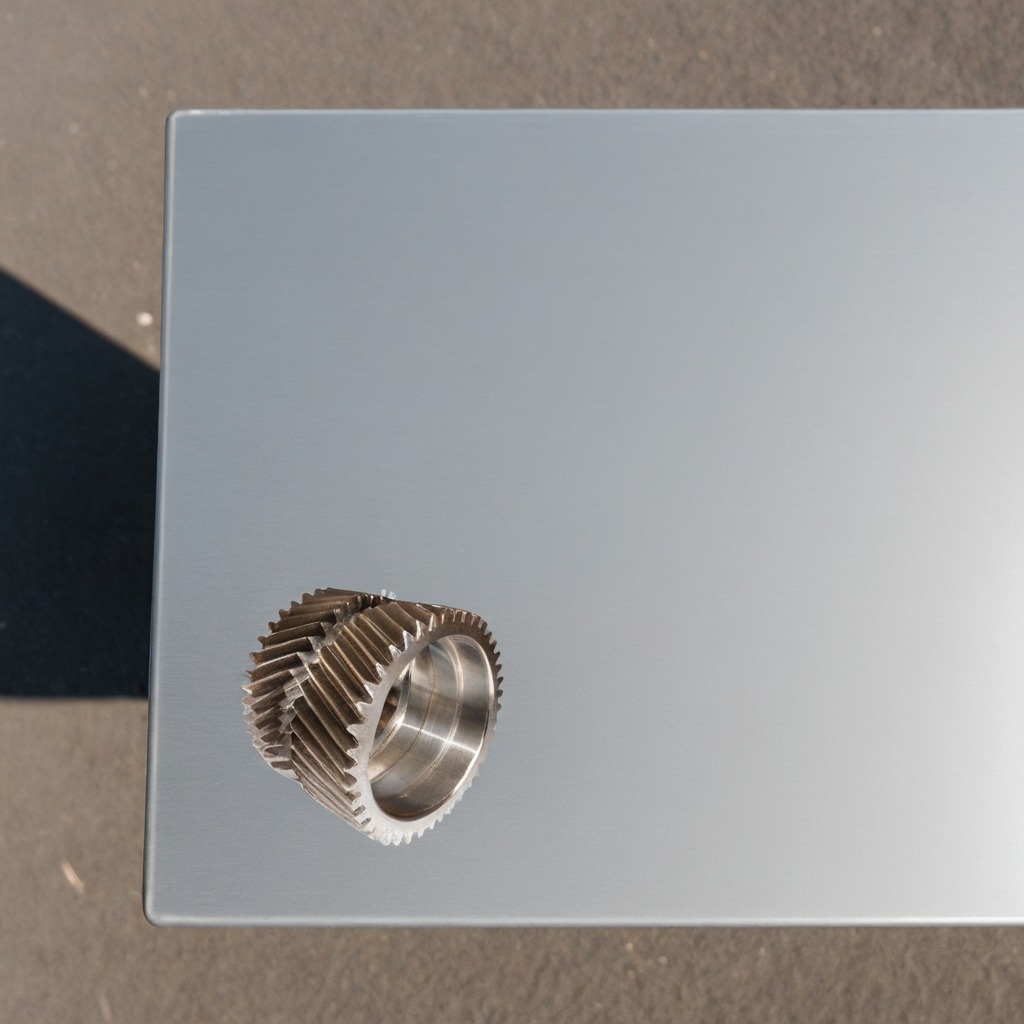
A steel gear with teeth is lying on a table in a temporary outdoor tool station.